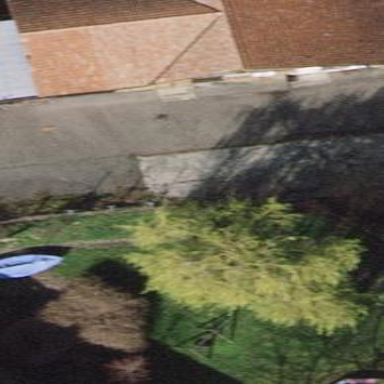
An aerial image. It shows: Shed building.